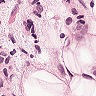
Metastatic tissue present: yes